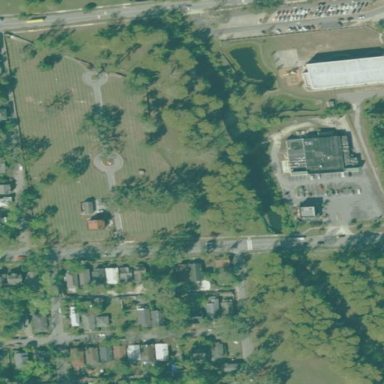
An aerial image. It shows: Cemetery.